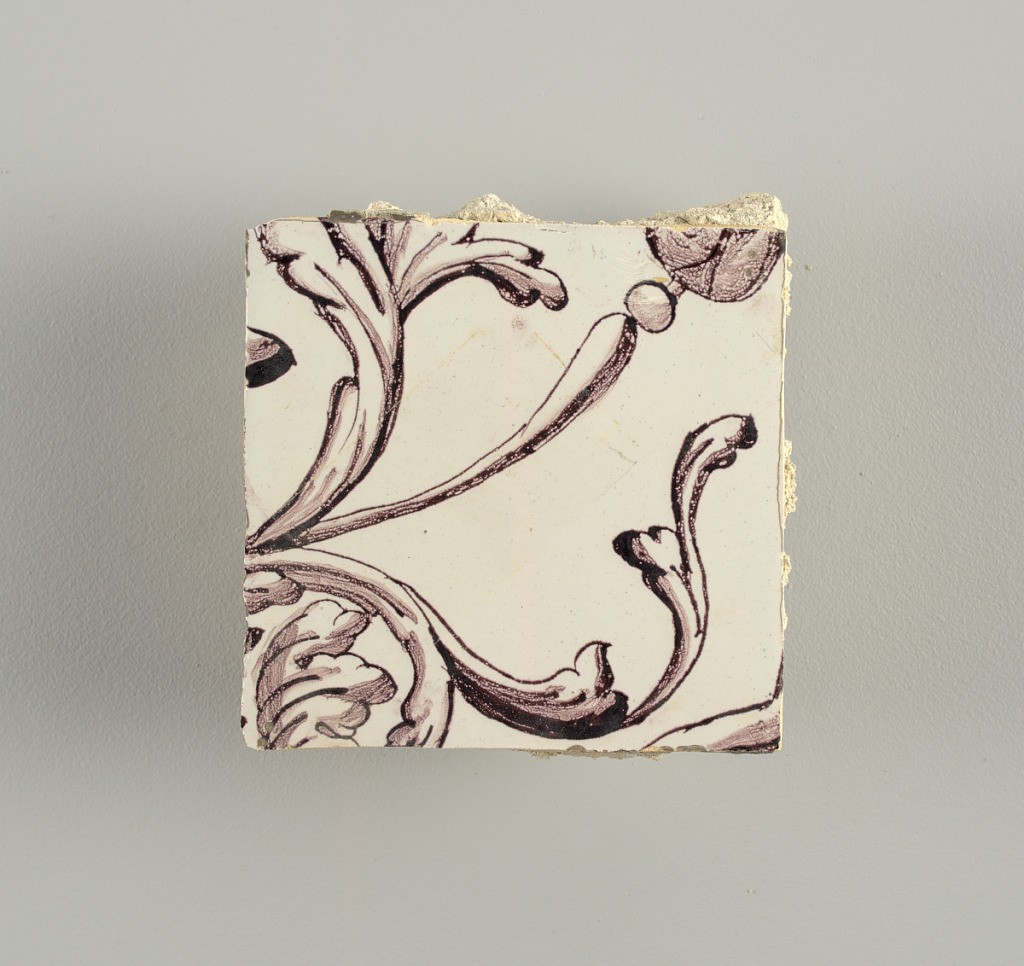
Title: Wall facing
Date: ca. 1725
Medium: Tin-glazed earthenware, underglaze
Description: Horizontal rectangle.  Thirty-seven tiles wide and twenty-one high with opening for door or window nineteen and one-half tiles high and twelve wide.  To left and right of opening, centered canopy above. Left, woman representing Hope, right, a sculputure urn.  Centered above opening, a mascaron.  Arabesque design of foliage.